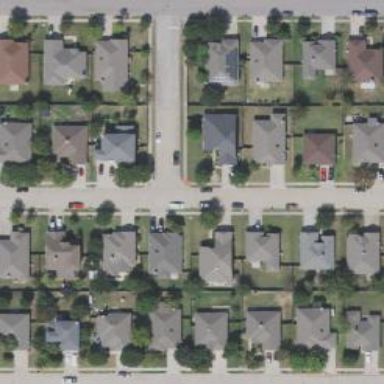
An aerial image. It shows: Residential road.